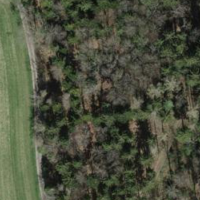
EUNIS habitat code: 41
Species observed at this site:
Prunus spinosa
Knautia arvensis